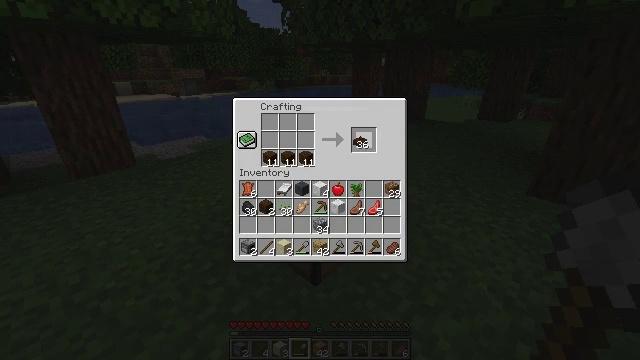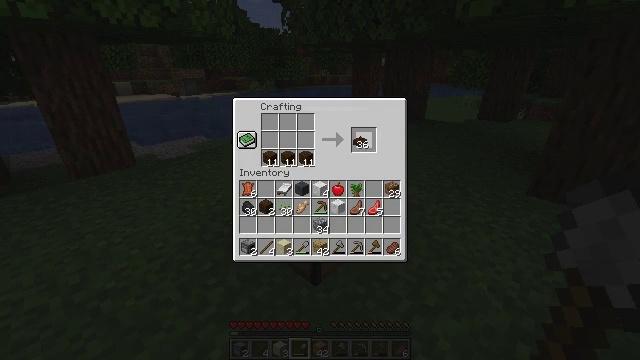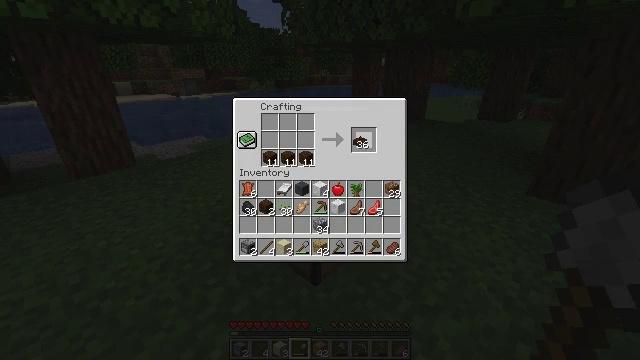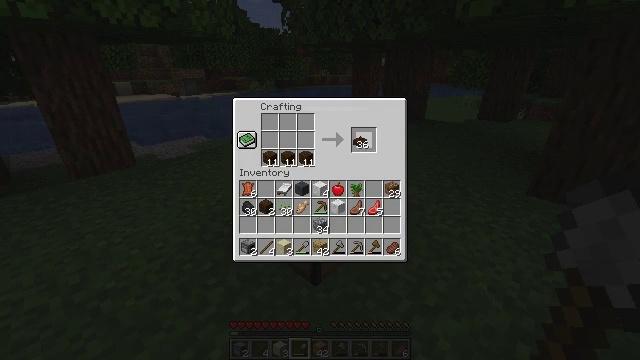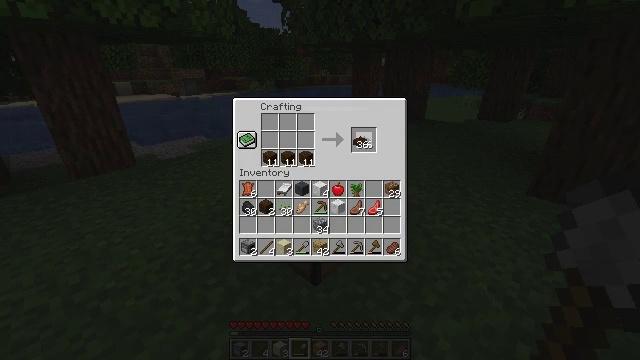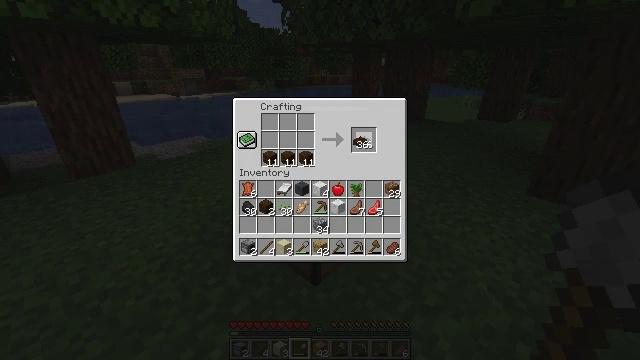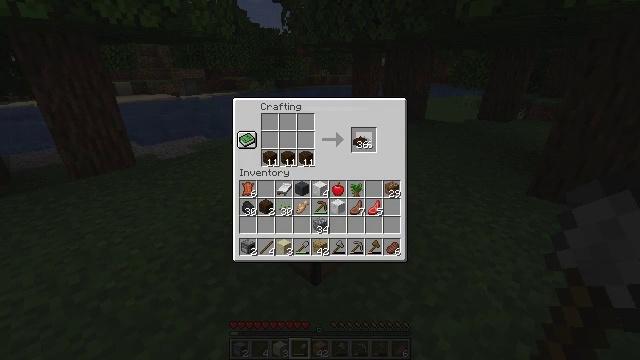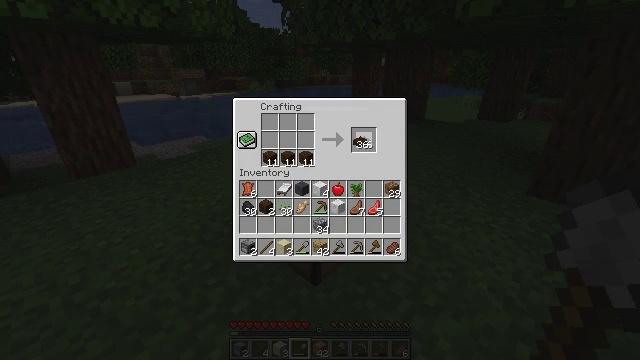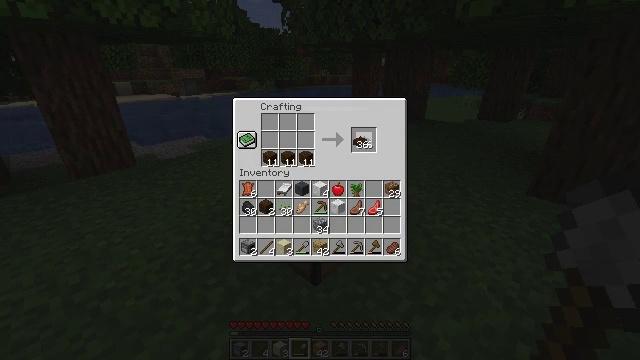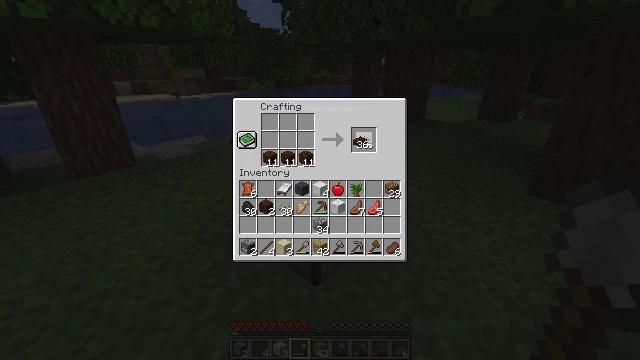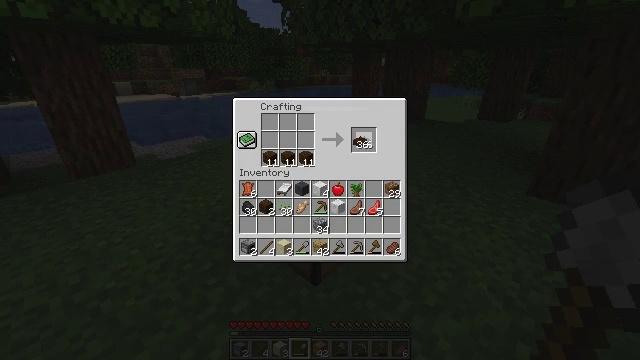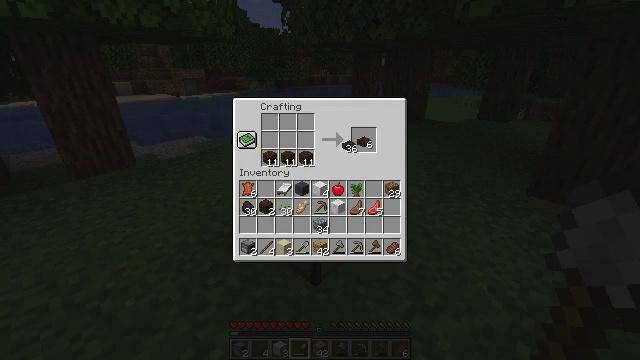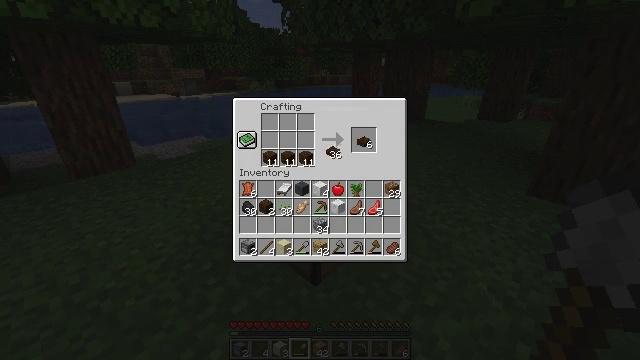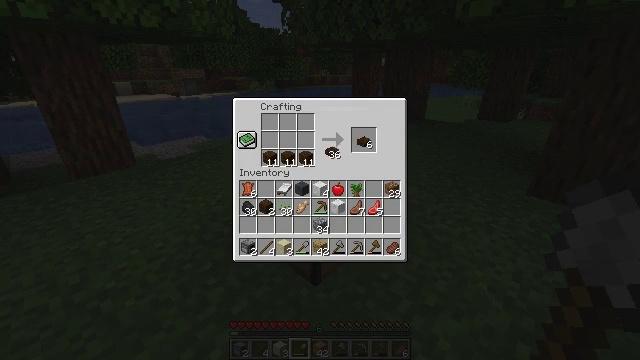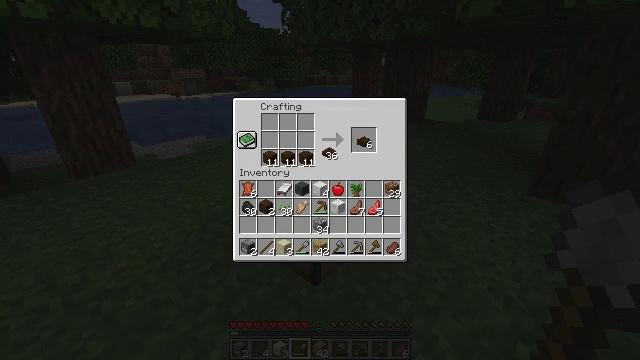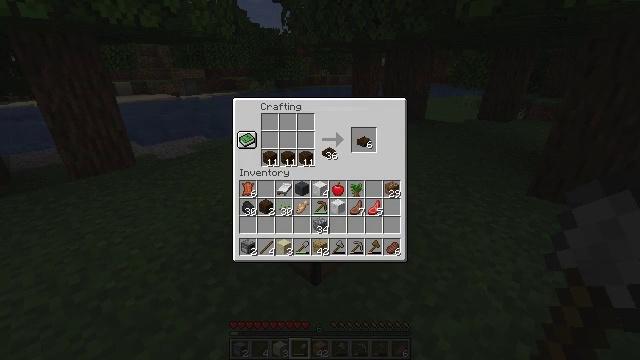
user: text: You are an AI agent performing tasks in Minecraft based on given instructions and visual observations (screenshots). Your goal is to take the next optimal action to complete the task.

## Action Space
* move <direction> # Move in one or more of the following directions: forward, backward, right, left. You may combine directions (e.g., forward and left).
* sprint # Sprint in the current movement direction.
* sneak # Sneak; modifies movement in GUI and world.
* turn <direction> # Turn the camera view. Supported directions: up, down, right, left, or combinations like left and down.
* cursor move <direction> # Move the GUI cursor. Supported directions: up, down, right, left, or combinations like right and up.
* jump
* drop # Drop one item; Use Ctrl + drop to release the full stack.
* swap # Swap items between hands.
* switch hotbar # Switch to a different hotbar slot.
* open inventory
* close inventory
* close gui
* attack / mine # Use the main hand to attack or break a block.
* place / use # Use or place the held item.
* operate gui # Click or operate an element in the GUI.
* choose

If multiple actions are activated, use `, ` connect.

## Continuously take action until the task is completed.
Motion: motion action
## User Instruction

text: Use a crafting table to make dark oak slab with dark oak planks.
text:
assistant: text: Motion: no_op
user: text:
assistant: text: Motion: no_op
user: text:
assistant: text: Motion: no_op
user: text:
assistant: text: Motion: no_op
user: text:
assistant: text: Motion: no_op
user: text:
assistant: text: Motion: no_op
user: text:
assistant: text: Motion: no_op
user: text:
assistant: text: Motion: no_op
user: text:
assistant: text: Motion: no_op
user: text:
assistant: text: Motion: no_op
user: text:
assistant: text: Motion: cursor move left
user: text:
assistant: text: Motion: cursor move left
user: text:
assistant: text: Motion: no_op
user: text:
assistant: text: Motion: no_op
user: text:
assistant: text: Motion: no_op
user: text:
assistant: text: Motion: no_op
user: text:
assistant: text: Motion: no_op
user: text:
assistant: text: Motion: no_op
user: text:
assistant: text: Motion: no_op
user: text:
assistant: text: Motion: cursor move right
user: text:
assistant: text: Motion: cursor move right
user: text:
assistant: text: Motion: cursor move right
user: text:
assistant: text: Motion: no_op
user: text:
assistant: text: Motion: no_op
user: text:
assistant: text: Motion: no_op
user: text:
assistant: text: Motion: no_op
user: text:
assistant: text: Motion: no_op
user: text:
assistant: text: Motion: no_op
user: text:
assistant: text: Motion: no_op
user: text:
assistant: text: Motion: no_op